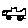
Label: car